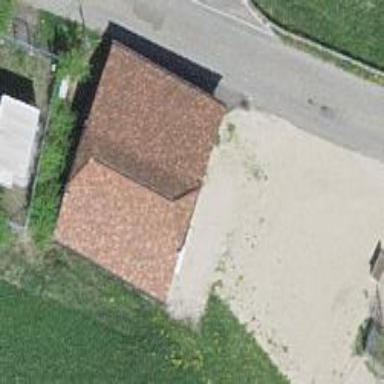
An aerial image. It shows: Barn.